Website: apple-inc
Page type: review-order
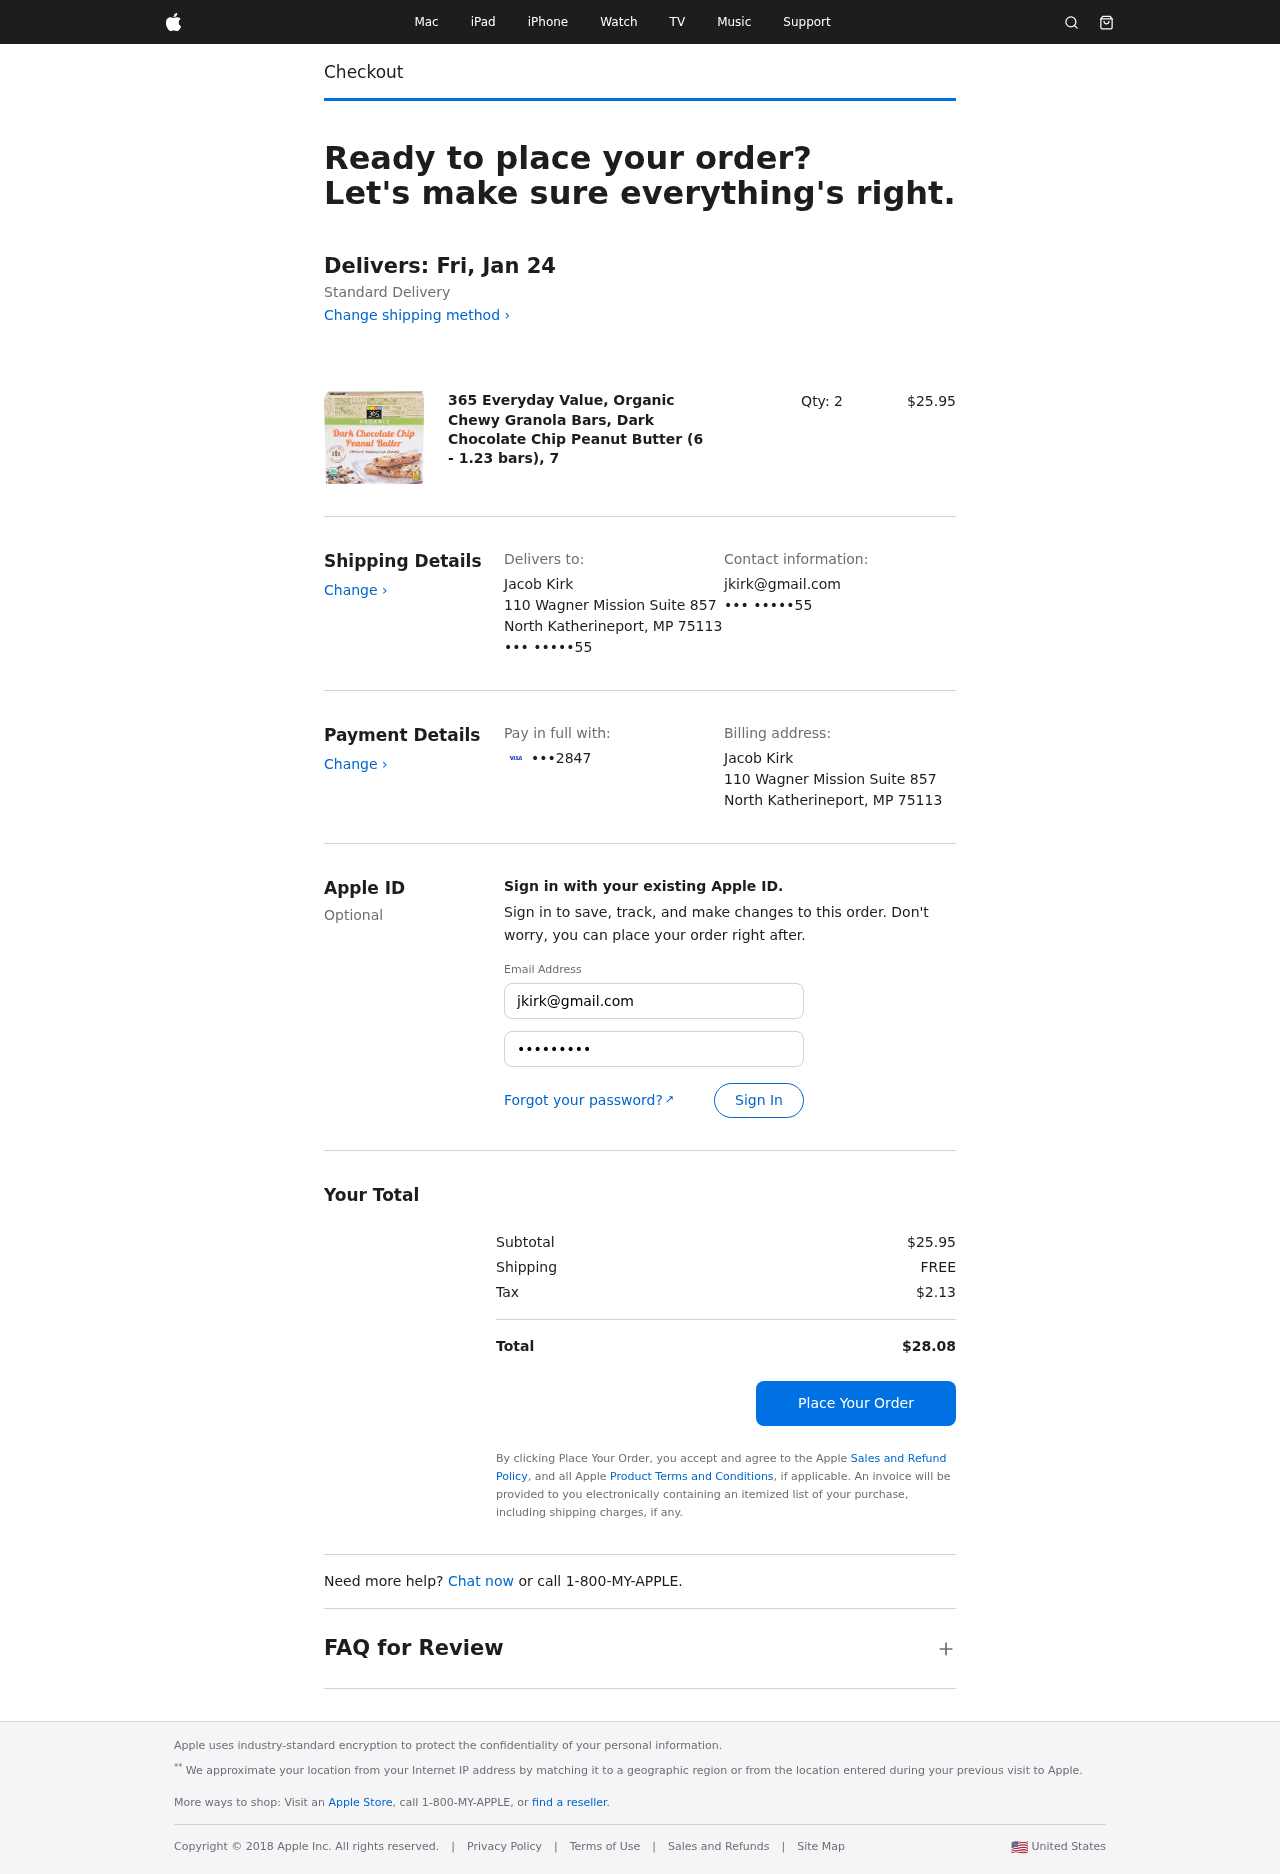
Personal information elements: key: PII_CARD_LAST4
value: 2847
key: PII_CITY_STATE_ZIP
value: North Katherineport, MP 75113
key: PII_EMAIL3
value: jkirk@gmail.com
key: PII_FULLNAME
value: Jacob Kirk
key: PII_PHONE_SUFFIX
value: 55
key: PII_STREET
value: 110 Wagner Mission Suite 857
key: PII_EMAIL2
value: jkirk@gmail.com
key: PII_PHONE_SUFFIX2
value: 55
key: PII_FULLNAME2
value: Jacob Kirk
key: PII_STREET2
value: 110 Wagner Mission Suite 857
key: PII_CITY_STATE_ZIP2
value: North Katherineport, MP 75113
Product elements: key: PRODUCT1_NAME
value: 365 Everyday Value, Organic Chewy Granola Bars, Dark Chocolate Chip Peanut Butter (6 - 1.23 bars), 7
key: PRODUCT1_PRICE
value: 25.95
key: PRODUCT1_QUANTITY
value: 2
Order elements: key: ORDER_DELIVERY_DATE
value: Delivers: Fri, Jan 24
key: ORDER_SUBTOTAL
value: $25.95
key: ORDER_SHIPPING_COST
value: FREE
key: ORDER_TAX
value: $2.13
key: ORDER_TOTAL
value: $28.08